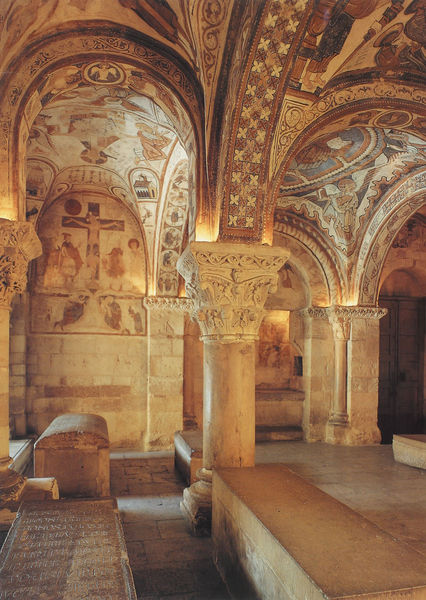
Titel: Pantheon San Isidoro von León
Standort: Léon, S. Isodoro (EU - E)
Schlagwörter: blau, flügel, gelb, grün, licht, marmor, säule, säulen, tür, weiss, rot, muster, ornament, architektur, stein, steine, taube, kirche, boden, gold, decke, innen, kreis, schrift, bogen, mauer, beleuchtung, pilaster, rundbogen, kuppel, wandmalerei, stuck, stufen, bemalt, foto, fugen, truhe, gewölbe, kloster, kreuz, kathedrale, kapitell, sarg, grab, kreuzigung, gräber, fresken, romanik, deckenfresken, fresko, figürlich, krypta, romanisch, sarkophag, särge, kapiteöö, freko, sarkophage, gewlbe, srag, beleuchting